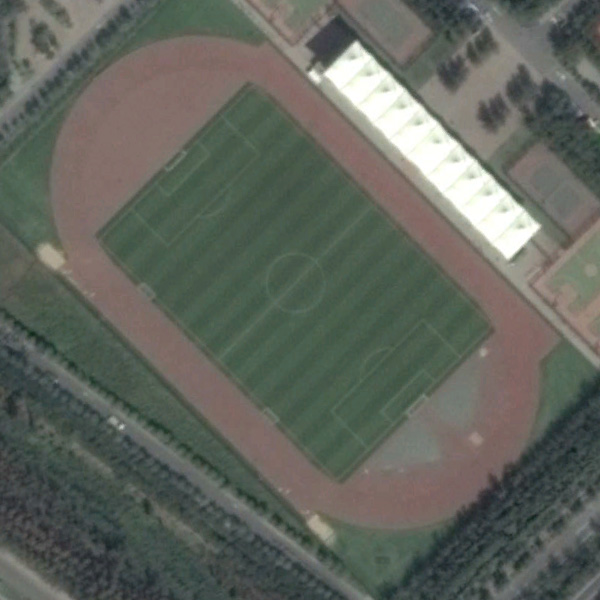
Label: Playground